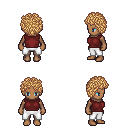
a pixel art fantasy rpg character, female body template, human, dark skin, maroon sleeveless shirt, white pants, light blonde curly afro hairstyle, four views (front, back, left, right), 2x2 character sprite sheet, small pixel art, hard edges, no anti-aliasing